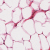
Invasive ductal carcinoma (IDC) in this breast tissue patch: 0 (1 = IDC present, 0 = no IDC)